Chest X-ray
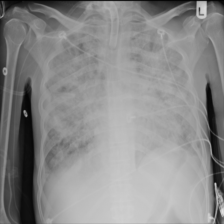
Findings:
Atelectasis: negative
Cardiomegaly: negative
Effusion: negative
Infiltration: negative
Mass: negative
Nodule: negative
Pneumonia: negative
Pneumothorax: negative
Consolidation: negative
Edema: negative
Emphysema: negative
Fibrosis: negative
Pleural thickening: negative
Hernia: negative